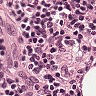
Metastatic tissue present: no